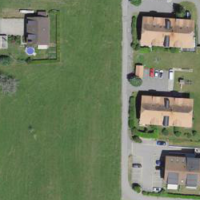
EUNIS habitat code: 55
Species observed at this site:
Epilobium parviflorum